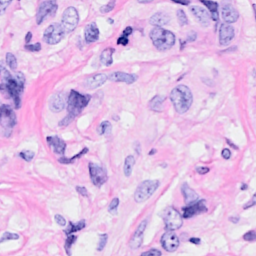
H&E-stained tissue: Breast